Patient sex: M
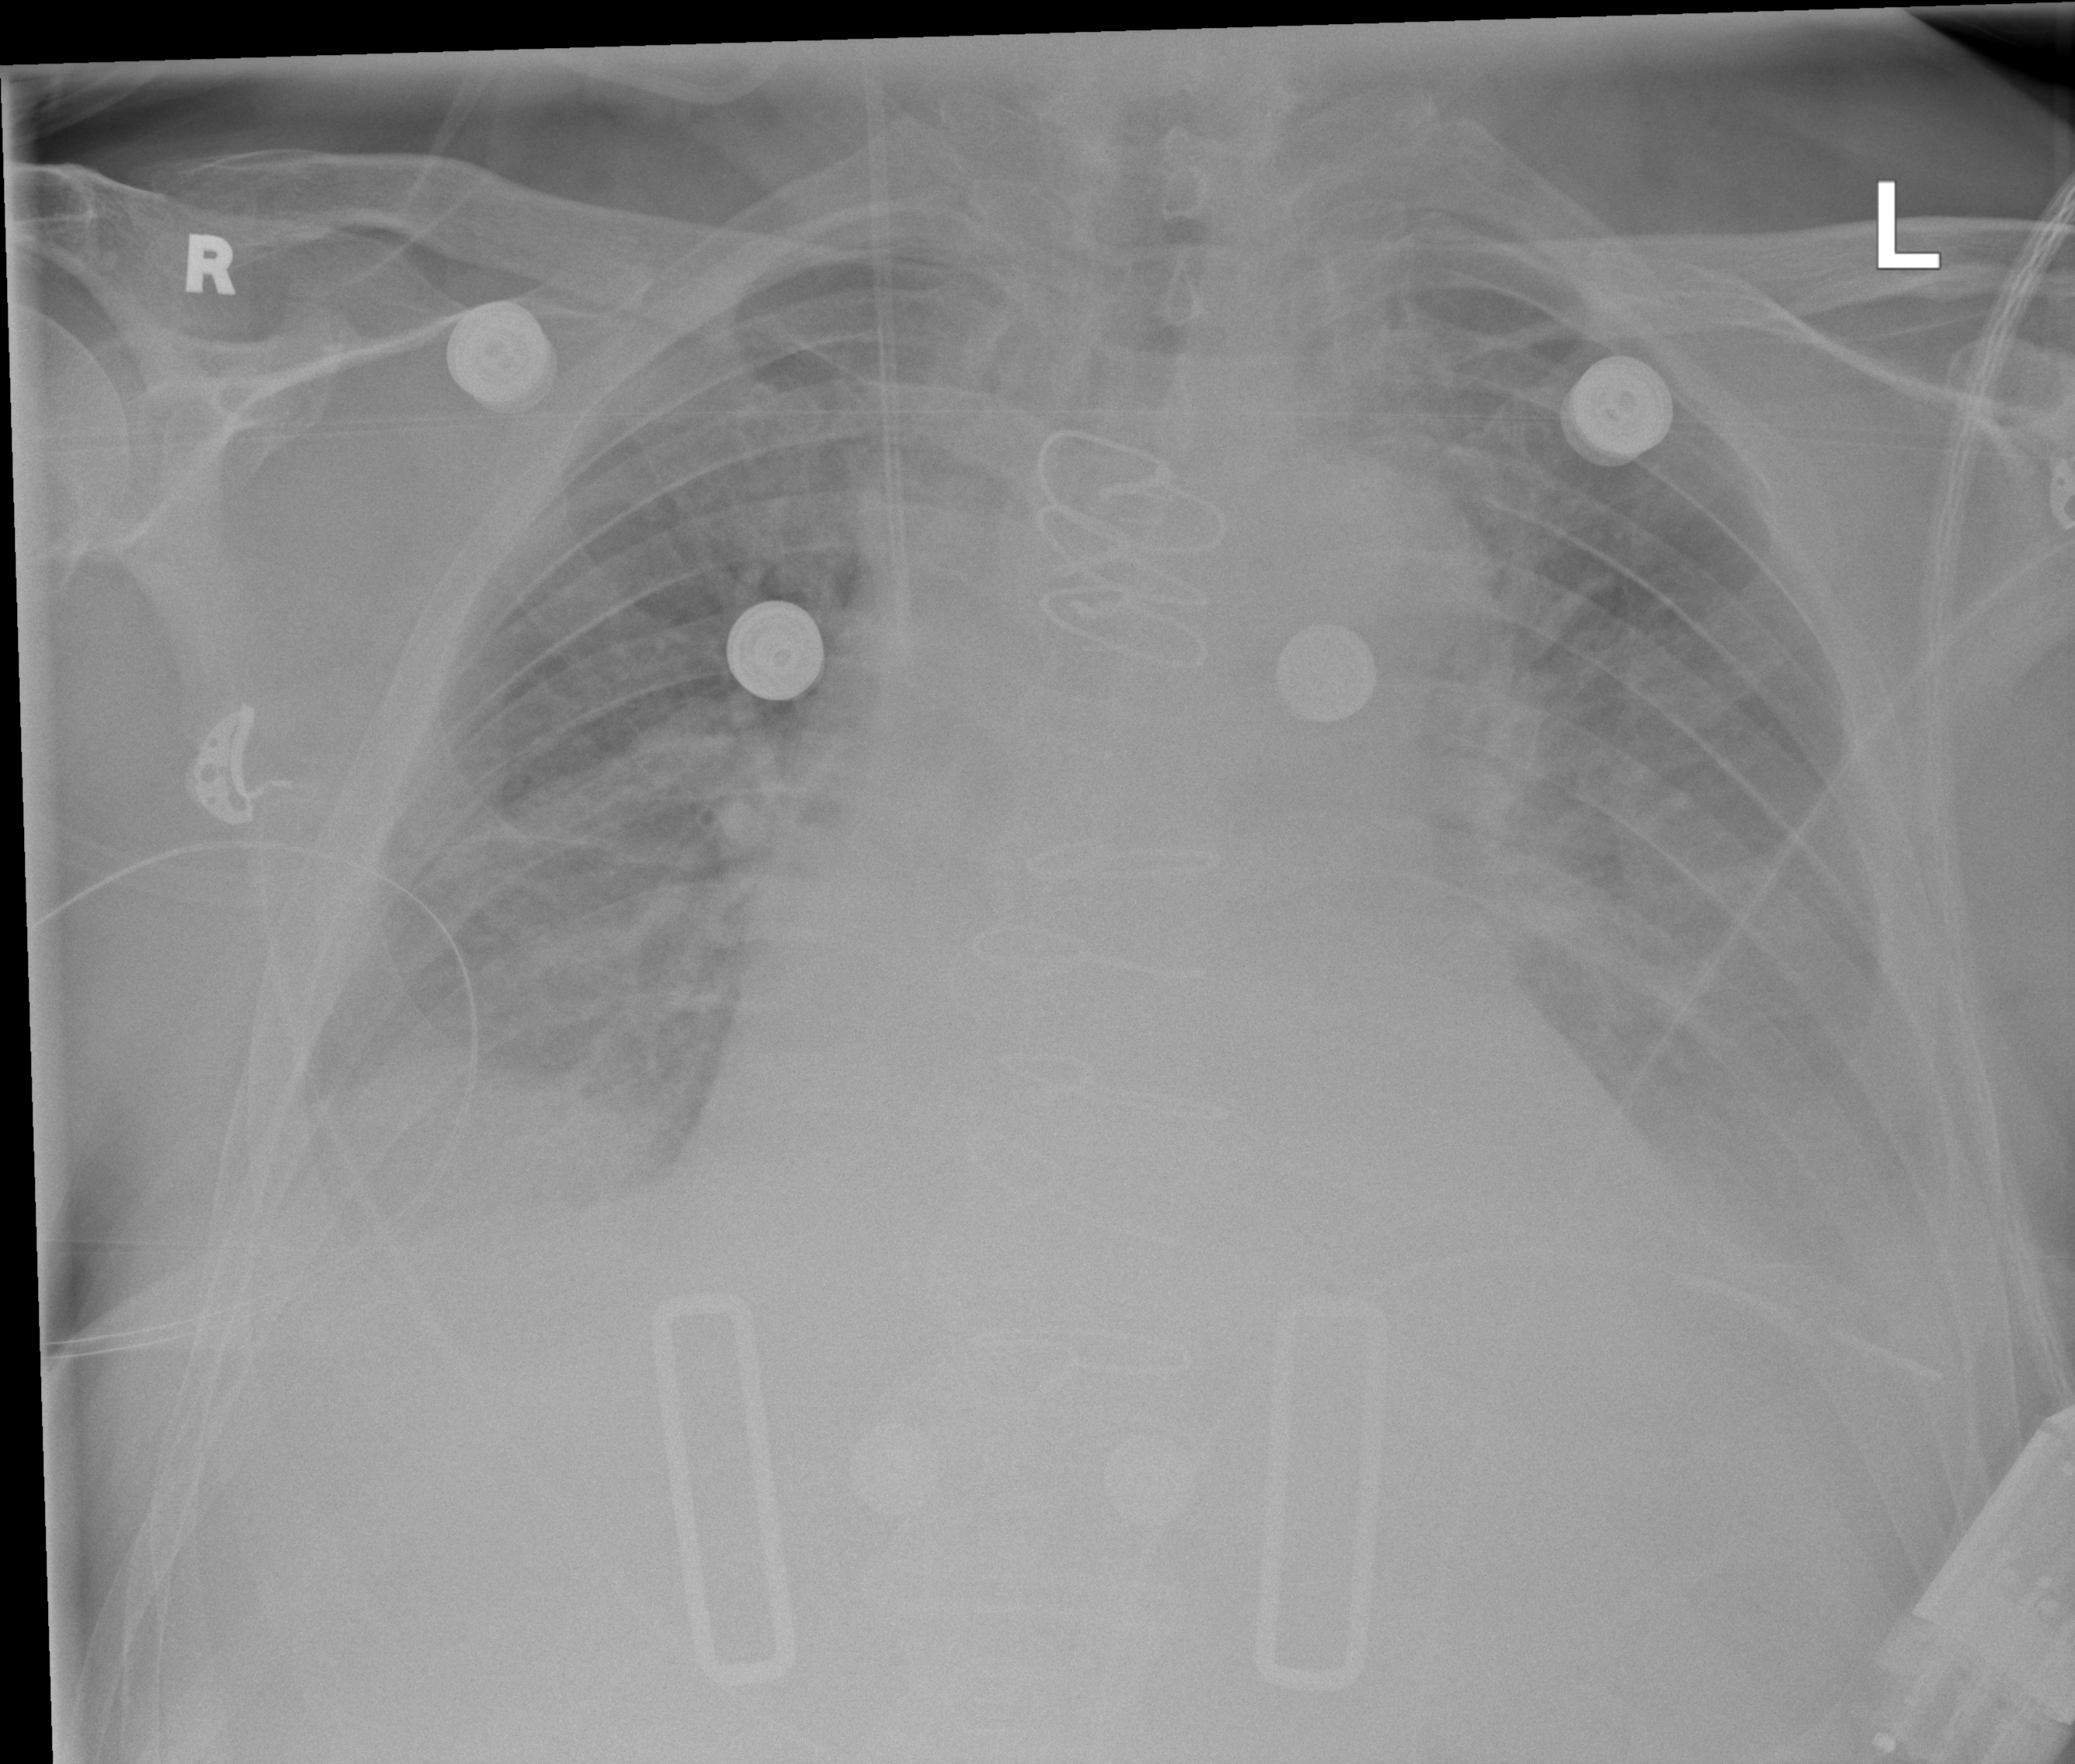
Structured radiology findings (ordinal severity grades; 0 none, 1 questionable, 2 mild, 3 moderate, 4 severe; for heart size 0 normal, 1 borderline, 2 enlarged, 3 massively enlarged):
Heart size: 1
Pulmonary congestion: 2
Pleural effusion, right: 2
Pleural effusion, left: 3
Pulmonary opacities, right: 0
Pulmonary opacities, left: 0
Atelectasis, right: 2
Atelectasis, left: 2